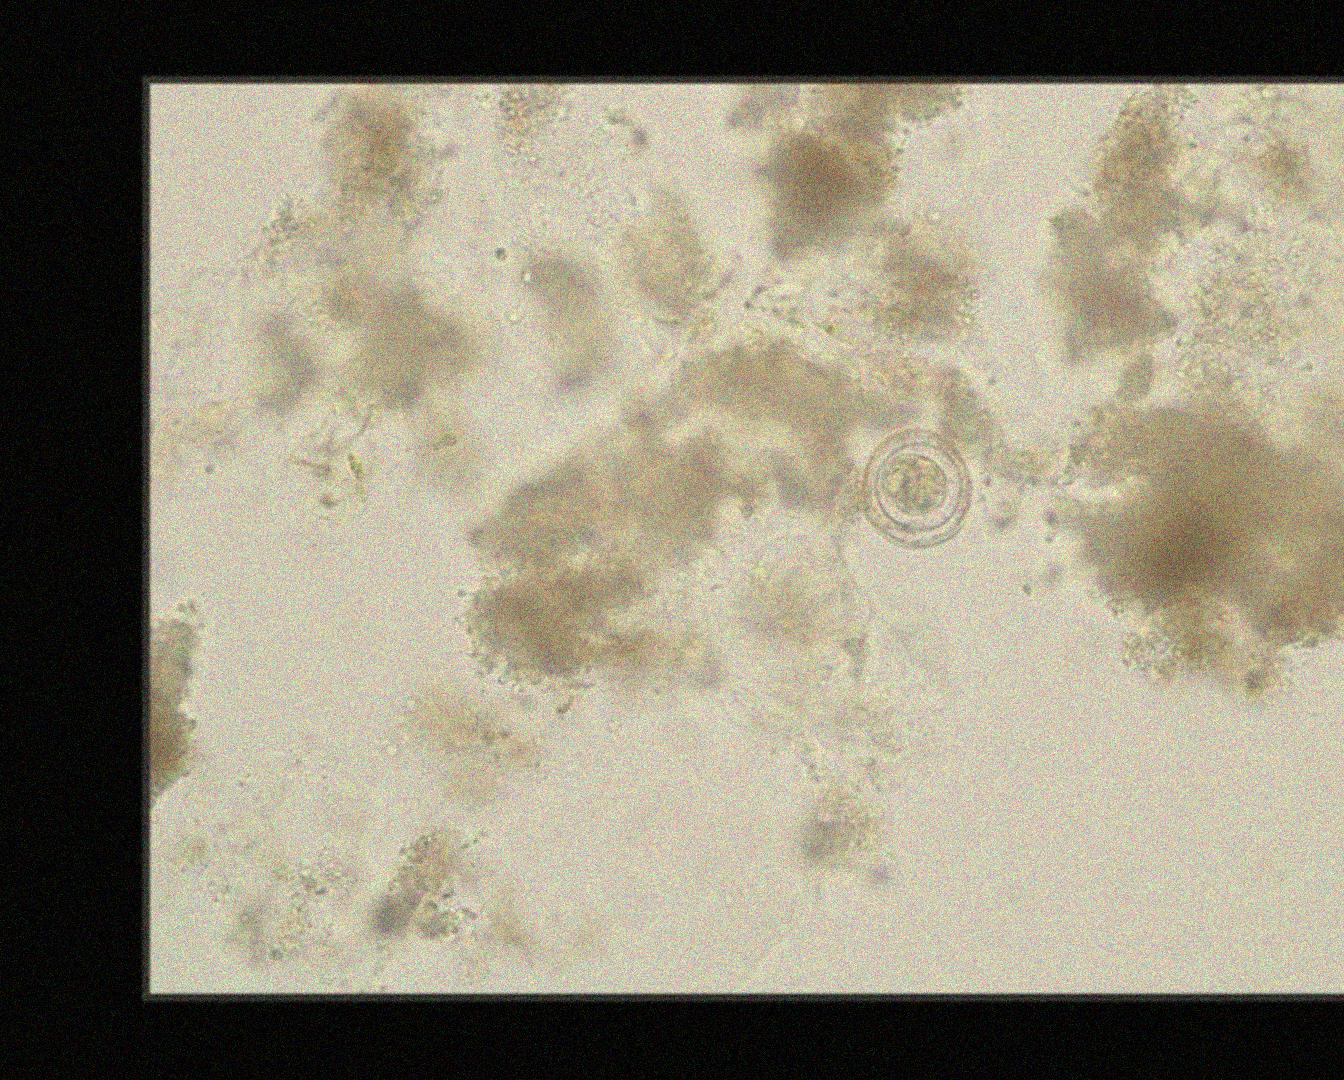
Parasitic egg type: Hymenolepis nana